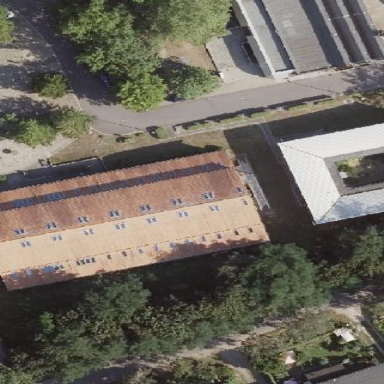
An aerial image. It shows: University building that houses library.